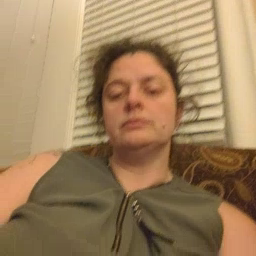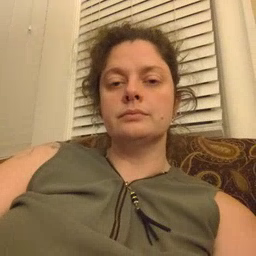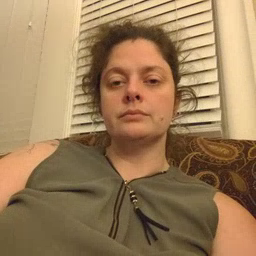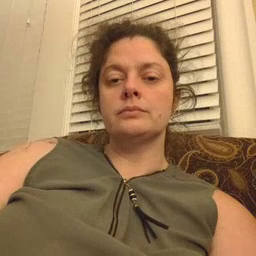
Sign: toy